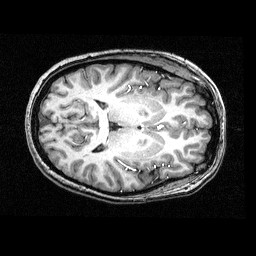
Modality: T1w
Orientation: axial